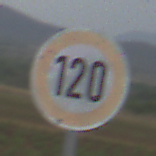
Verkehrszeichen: Geschwindigkeit120
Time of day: Midday
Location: Outdoor (Nature)
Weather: PartlyCloudy
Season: NotSpecified
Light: Natural